Question: My client has a website at exampleA.com, but want their new domain name exampleB.com to point to the server that hosts exampleA.com.
They have certain emails setup with exampleB.com...so I want to avoid changing the name servers, in case I mess with these settings (I don't know all the info yet).
If I simply want exampleB.com to point to a different server, what DNS records should I change? I have a static IP for the server.

Is it just the A record I need to modify? I'm not good with this DNS malarkey.
Thanks for your help.
Mikey.
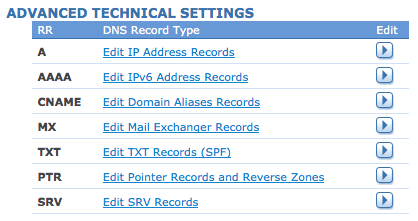
Answer: Yes, just update the record. You may have to update the web server config file on exampleA.com server to listen and serve the requests for exampleB.com.
If the static IP address you have is in IPv6 format then you would have to update the DNS record.